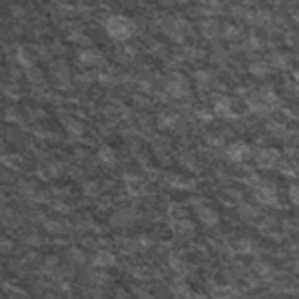
Label: frost